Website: bh-photo
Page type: customer-info-address
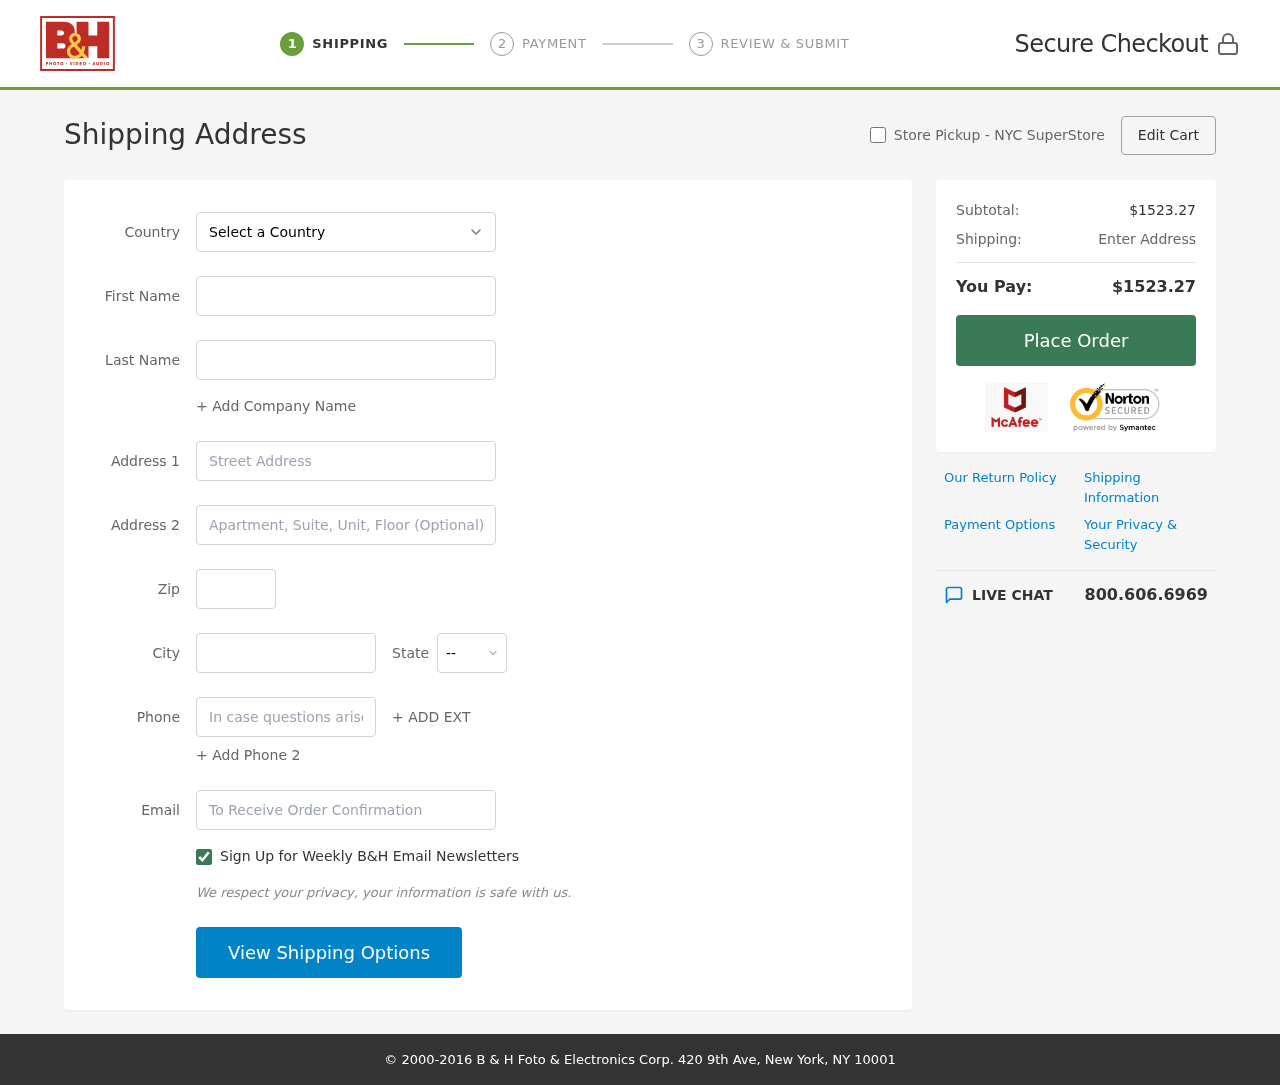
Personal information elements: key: PII_CITY
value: New Christophertown
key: PII_COUNTRY
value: United States
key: PII_EMAIL
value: kellywest@hotmail.com
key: PII_FIRSTNAME
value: Kelly
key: PII_LASTNAME
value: West
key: PII_PHONE
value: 3204461962
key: PII_POSTCODE
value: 27026
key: PII_STATE_ABBR
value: AS
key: PII_STREET
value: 2515 Michael Plains Suite 103
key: PII_STREET2
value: Suite 843
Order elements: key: ORDER_SUBTOTAL
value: $1523.27
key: ORDER_TOTAL
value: $1523.27